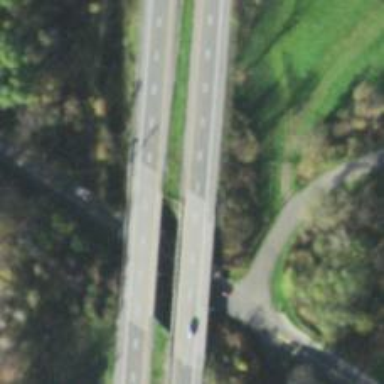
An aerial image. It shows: Motorway bridge with asphalt surface.